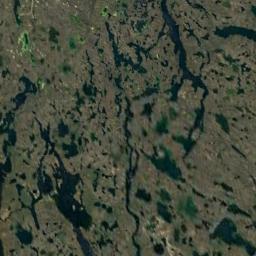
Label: wetland